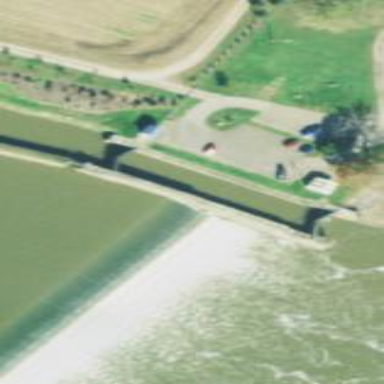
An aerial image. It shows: Dam across waterway.